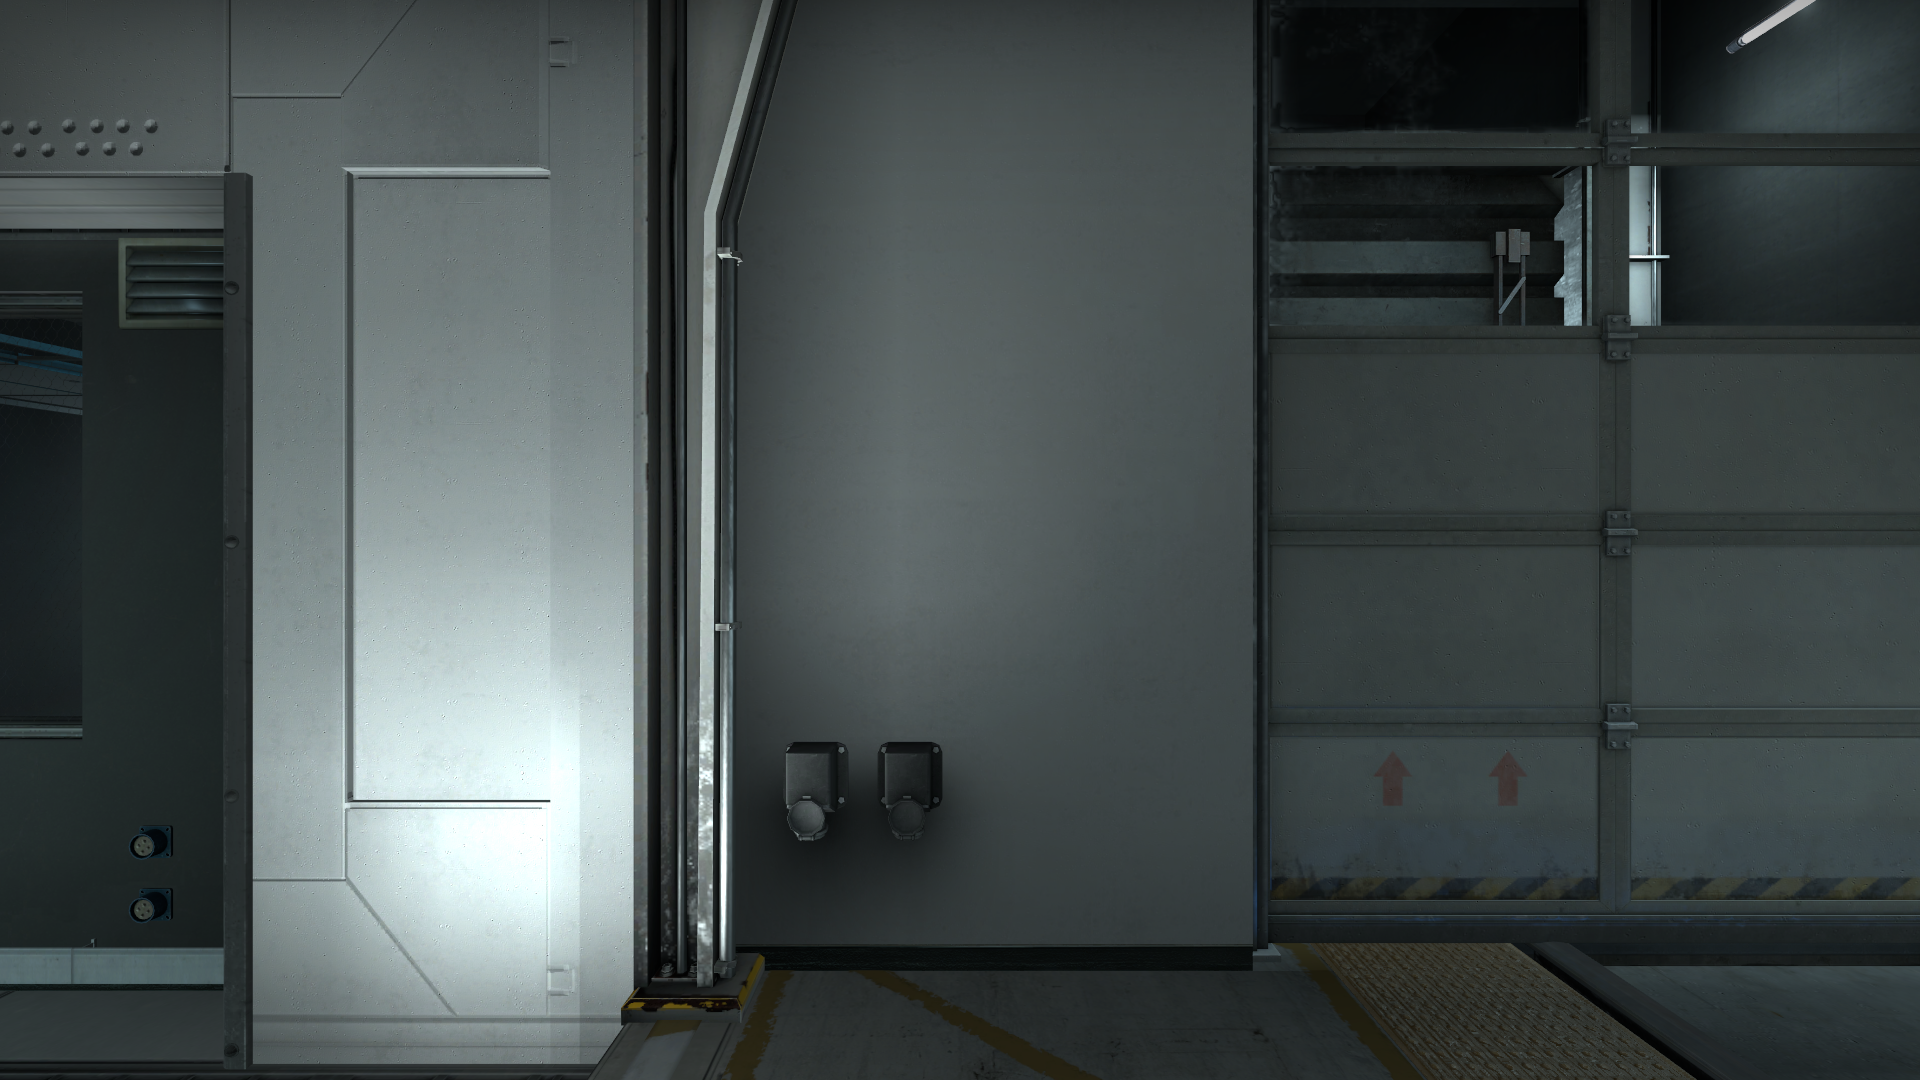
Map: de_train